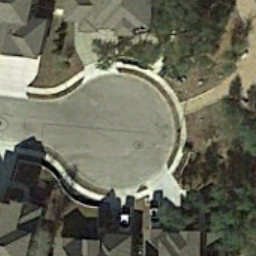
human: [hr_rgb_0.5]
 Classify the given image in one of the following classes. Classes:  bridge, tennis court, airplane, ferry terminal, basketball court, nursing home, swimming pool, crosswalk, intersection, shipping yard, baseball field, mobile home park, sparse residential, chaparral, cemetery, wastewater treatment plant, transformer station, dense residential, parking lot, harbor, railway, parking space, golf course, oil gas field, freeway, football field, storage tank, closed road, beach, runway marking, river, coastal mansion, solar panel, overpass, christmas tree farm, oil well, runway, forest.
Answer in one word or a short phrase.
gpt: closed road